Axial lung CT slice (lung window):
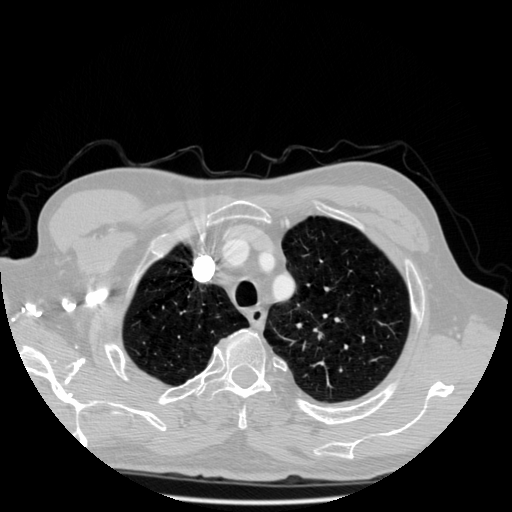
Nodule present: no